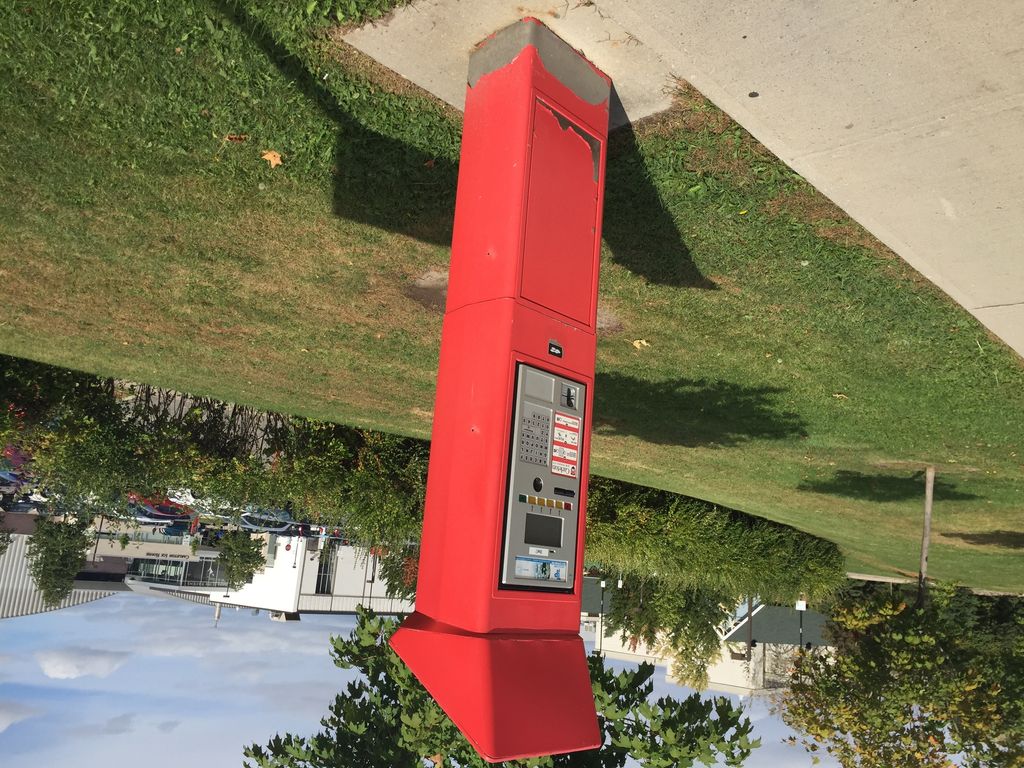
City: ottawa-gatineau